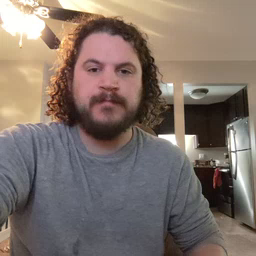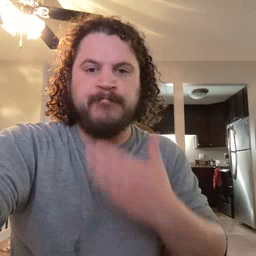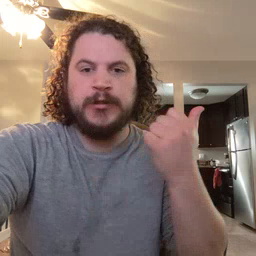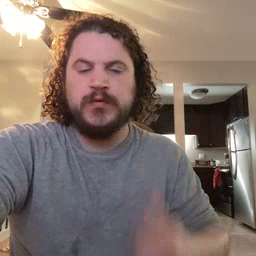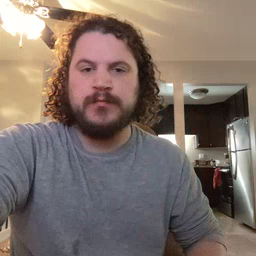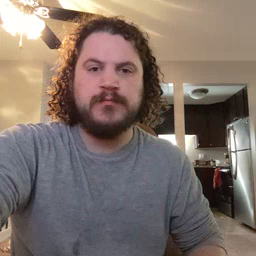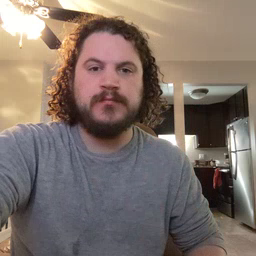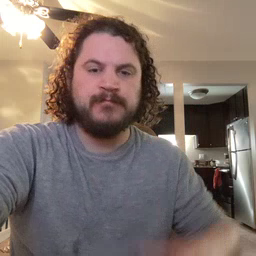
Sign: better